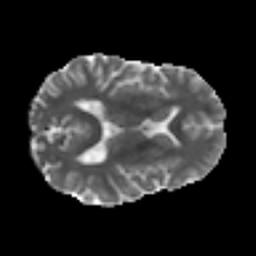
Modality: MD
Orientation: axial
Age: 37
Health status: ill
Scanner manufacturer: philips
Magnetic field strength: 3 T
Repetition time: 9 s
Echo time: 0.127 s